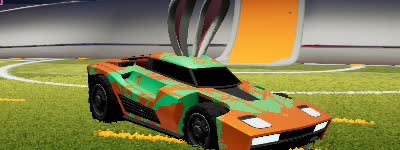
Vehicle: breakout